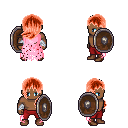
a pixel art fantasy rpg character, male body template, human, dark skin, pink tattered cape, red pants, red left-swept hairstyle, white cloth bandages, brown shoes, shield, four views (front, back, left, right), 2x2 character sprite sheet, small pixel art, hard edges, no anti-aliasing